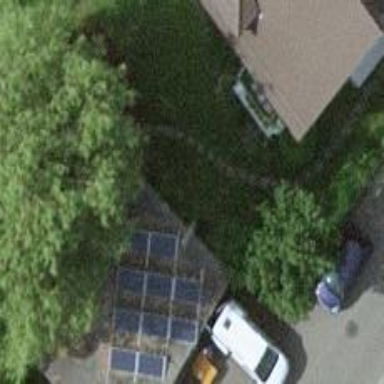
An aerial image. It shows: Group of garages.